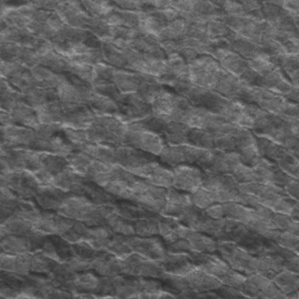
Label: frost